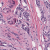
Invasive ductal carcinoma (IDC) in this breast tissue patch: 1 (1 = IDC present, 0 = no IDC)